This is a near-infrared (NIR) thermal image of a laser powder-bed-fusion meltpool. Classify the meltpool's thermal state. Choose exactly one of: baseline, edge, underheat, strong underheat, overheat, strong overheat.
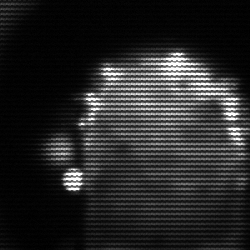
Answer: baseline